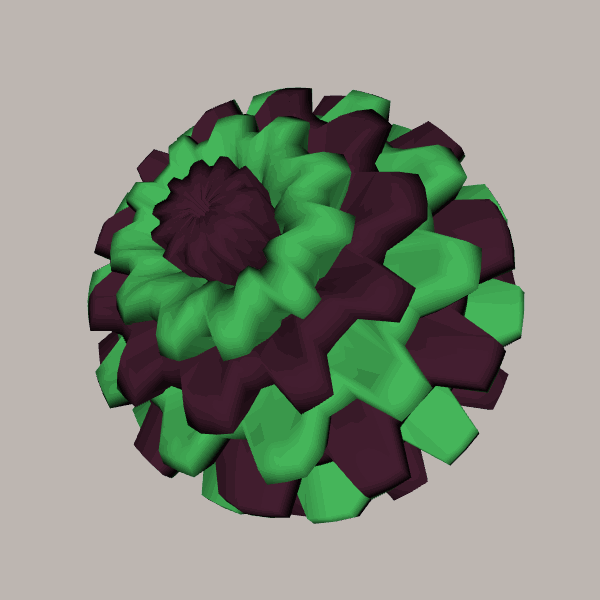
Background: light